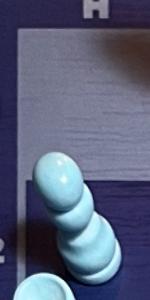
Label: Pawn_White